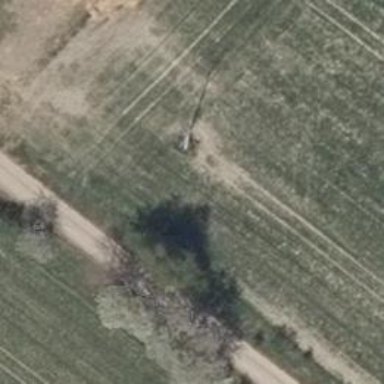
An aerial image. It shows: Minor power line.